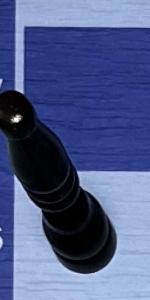
Label: Bishop_Black